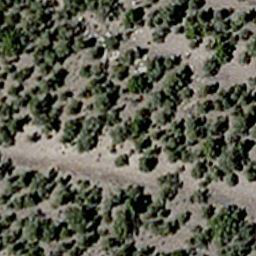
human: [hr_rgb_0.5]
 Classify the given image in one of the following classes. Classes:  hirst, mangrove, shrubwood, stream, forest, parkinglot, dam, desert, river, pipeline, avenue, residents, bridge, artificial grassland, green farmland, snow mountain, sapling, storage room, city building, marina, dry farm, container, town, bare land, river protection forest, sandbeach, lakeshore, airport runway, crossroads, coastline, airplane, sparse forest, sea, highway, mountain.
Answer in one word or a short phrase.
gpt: sparse forest